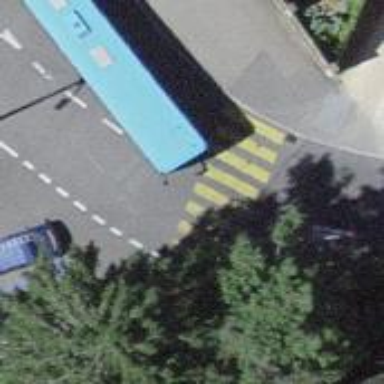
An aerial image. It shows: Uncontrolled zebra crossing.